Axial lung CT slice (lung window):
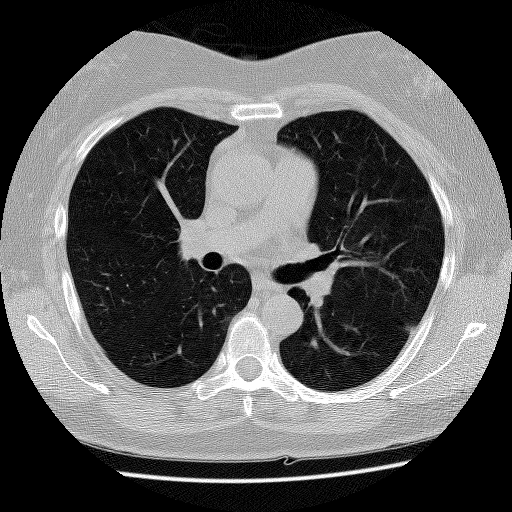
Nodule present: no